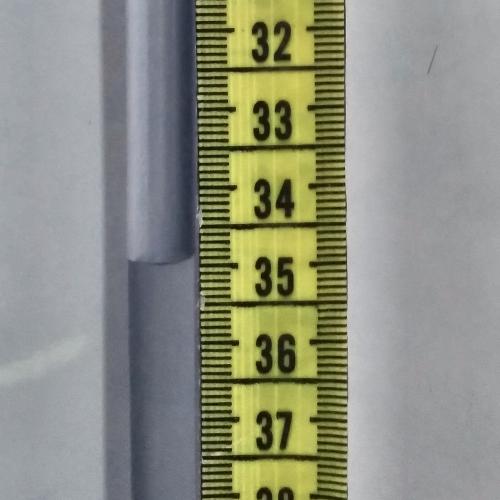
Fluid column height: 34.9 cm